Question: I need Asset Publisher portlet present in my site. The admin will put the portlet into the page. The user who is belongs to a custom role should be able to add only "Basic Document". I don't want to show all other options in Add New.
What should I do for achieving this? I could not find any way to do it by defining permissions of my custom role.

Here I shown four options in the image. In that I want to allow my user to add only "Basic Document". How to remove other options?
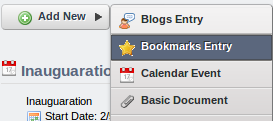
Answer: You can Configure the Asset Type in the Configuration to "Documents and Media" so that only that type could be added in this specific Asset Publisher.